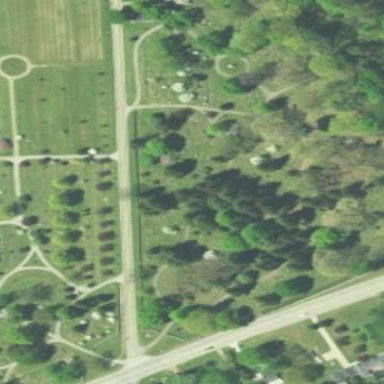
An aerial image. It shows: Cemetery.